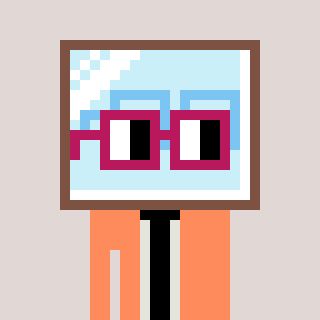
a pixel art character with square dark red glasses, a mirror-shaped head and a peachy-colored body on a warm background